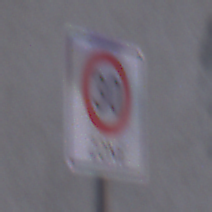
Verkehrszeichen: BeginnZone30
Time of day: MorningAfternoon
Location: Outdoor (Urban)
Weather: PartlyCloudy
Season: NotSpecified
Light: Natural